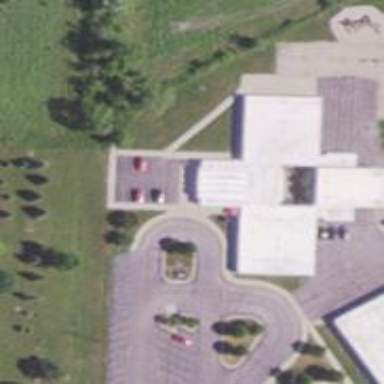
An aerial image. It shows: School.